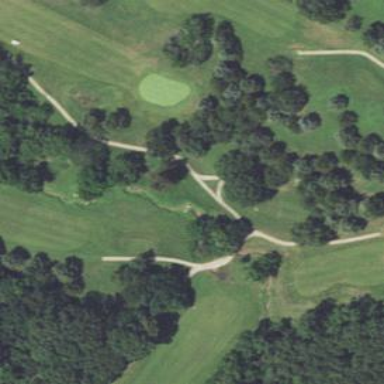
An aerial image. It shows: Footway that serves as golf path.